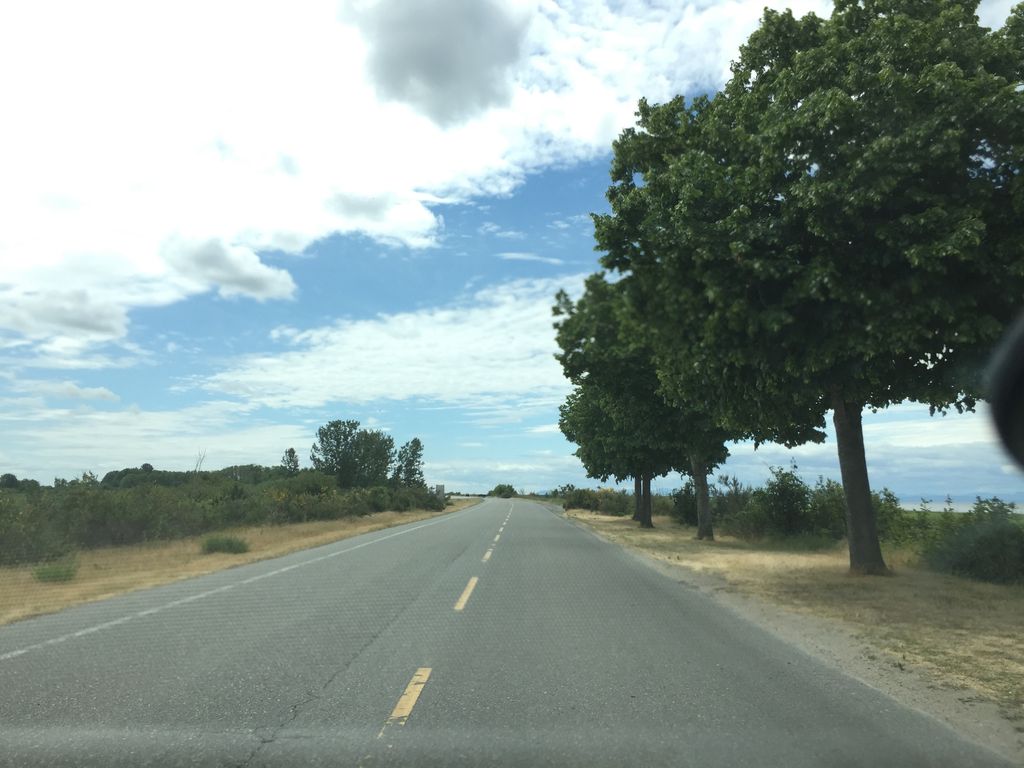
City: vancouver